Question: In chrome developer tools, I can check the exact dimension for individual element within the browser, but how do you do that in Firefox and IE?
Below is a screenshot of how chrome developer tools capture an element's dimension.

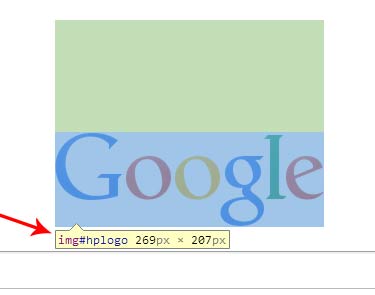
Answer: ### Firefox
Context menu of the element > . Or open the developer tools manually and switch to the Inspector. Then on the right you have the tab which shows the element dimensions (and margins, paddings, borders).

Also, Firefox 32+ will display the dimensions in a tooltip-style thingy like Chrome.
### Internet Explorer
Context menu of the element > . Or open the developer tools manually and switch to the . Then on the right you have the tab which shows the element dimensions (and offsets, margins, paddings, borders).

See <URL>.